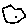
Label: hexagon